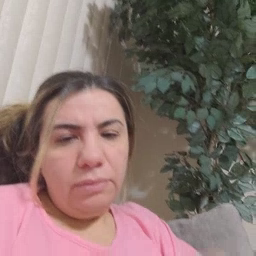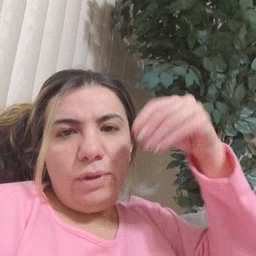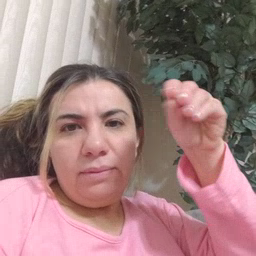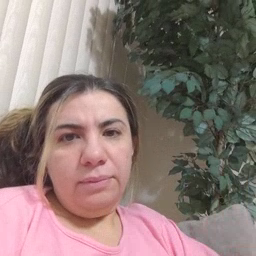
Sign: store